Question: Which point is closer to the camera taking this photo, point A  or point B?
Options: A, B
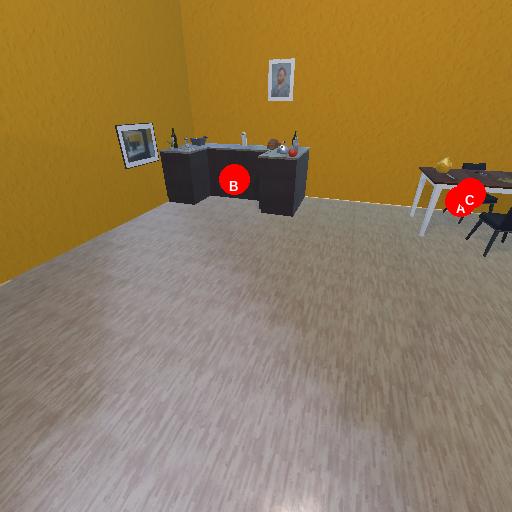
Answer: A